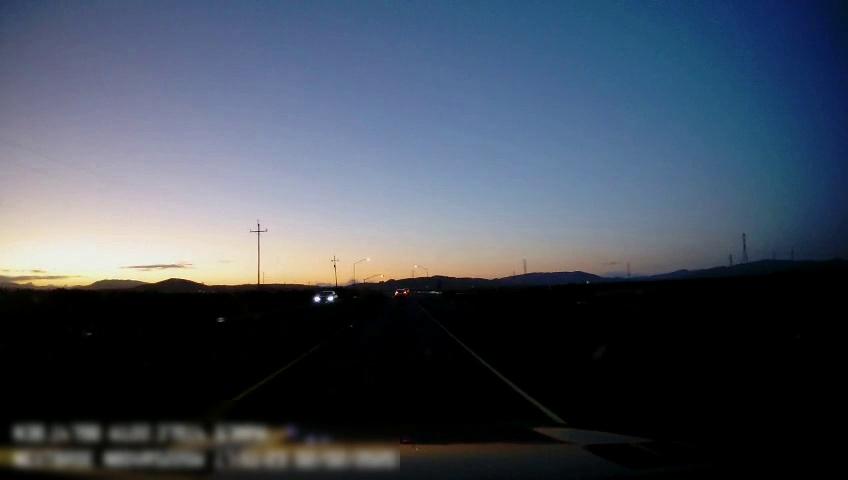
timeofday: Dusk/Dawn/Twilight
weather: Sunny
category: Drivable Space
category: Vehicles | Car
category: Vehicles | Car
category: Lanes | Current Lane
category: Lanes | Current Lane